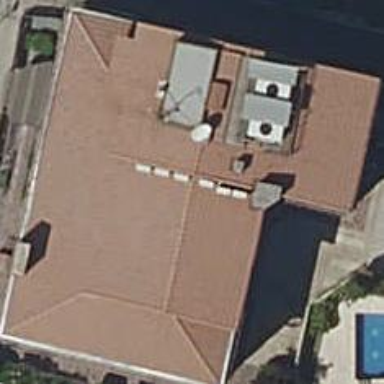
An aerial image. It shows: Brown building with hipped concrete roof.